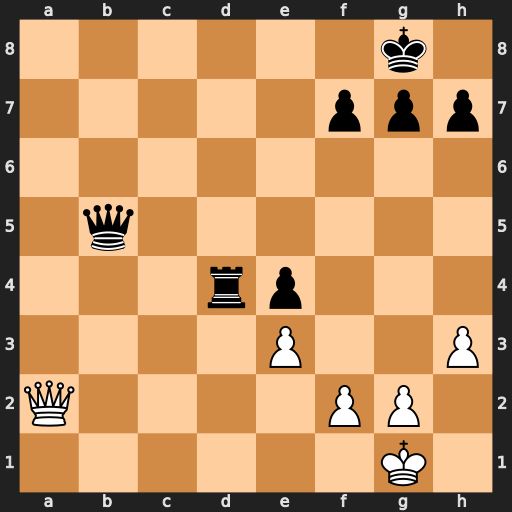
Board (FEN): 6k1/5ppp/8/1q6/3rp3/4P2P/Q4PP1/6K1
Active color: w
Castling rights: -
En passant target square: -
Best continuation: Qa8+ Rd8 Qxd8+ Qe8 Qxe8#